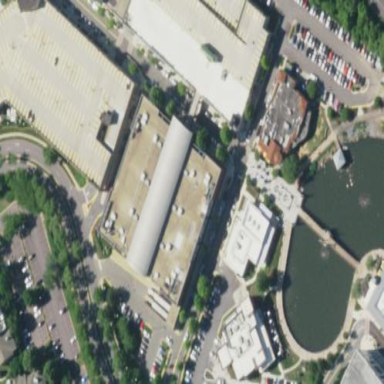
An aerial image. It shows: Building.